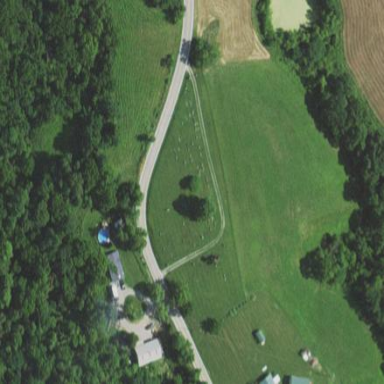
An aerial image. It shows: Cemetery.